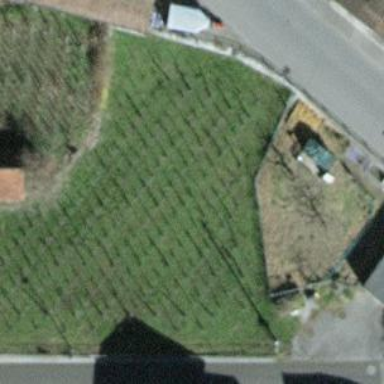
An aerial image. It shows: Vineyard.